Field crop: maize
Growth stage: 2
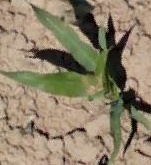
Species: maize